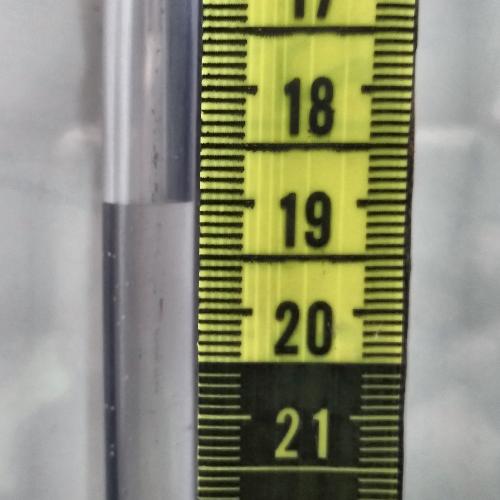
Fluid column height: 19.0 cm